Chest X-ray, PA view. Patient: 25 years old, sex F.
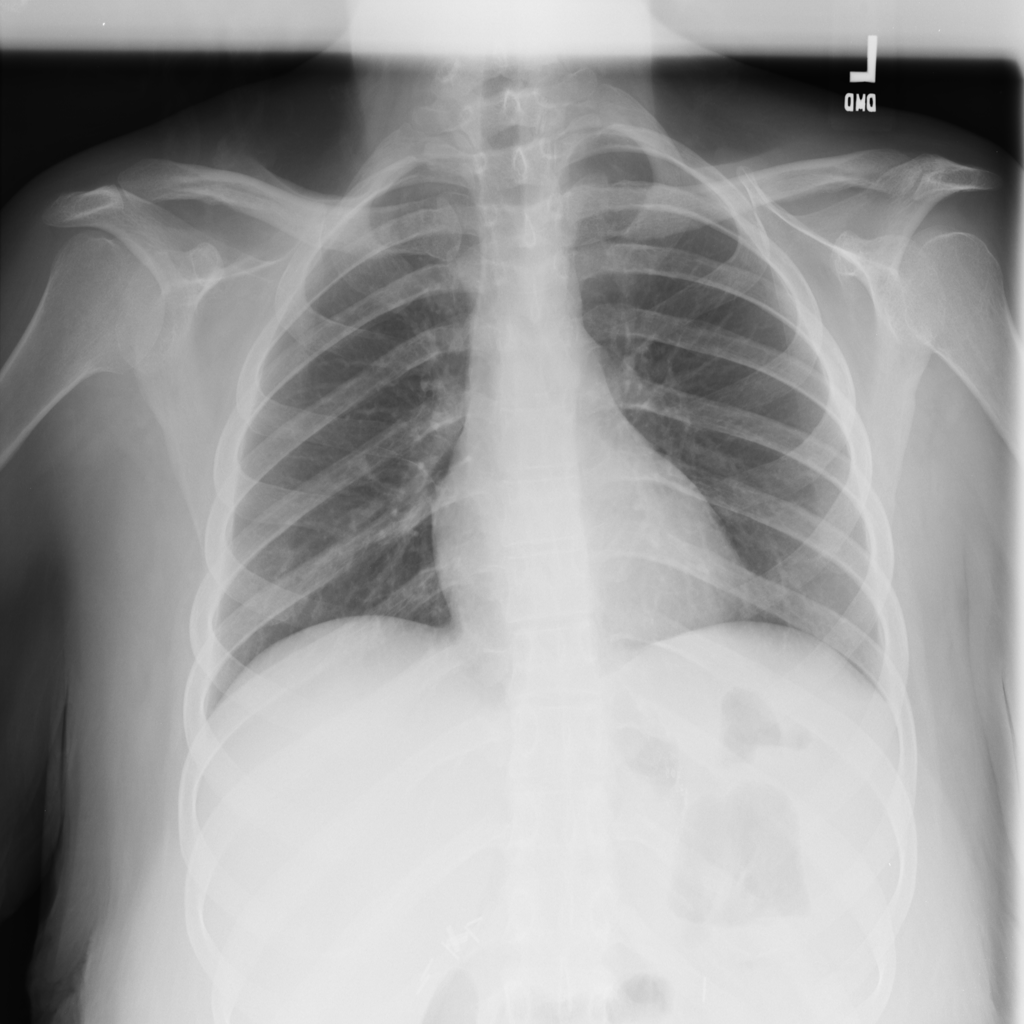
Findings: No Finding